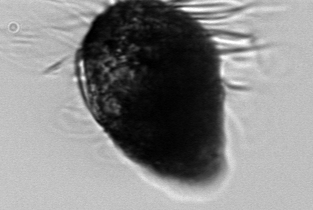
Label: Laboea_strobila